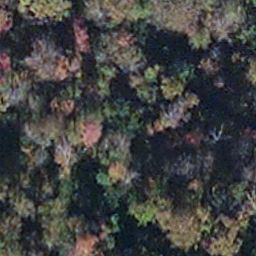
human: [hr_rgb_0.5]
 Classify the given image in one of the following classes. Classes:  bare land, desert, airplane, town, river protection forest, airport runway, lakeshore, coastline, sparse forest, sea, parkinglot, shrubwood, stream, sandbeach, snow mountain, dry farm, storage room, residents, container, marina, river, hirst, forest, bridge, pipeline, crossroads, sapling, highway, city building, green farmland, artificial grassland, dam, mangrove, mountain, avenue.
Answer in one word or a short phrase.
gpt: mangrove